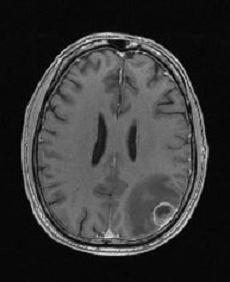
Label: notumor